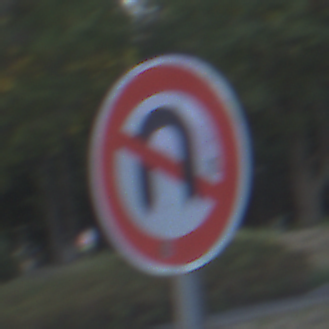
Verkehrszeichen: VerbotWenden
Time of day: SunriseSunset
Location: Outdoor (Urban)
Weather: Clear
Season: NotSpecified
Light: Natural